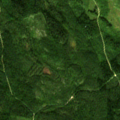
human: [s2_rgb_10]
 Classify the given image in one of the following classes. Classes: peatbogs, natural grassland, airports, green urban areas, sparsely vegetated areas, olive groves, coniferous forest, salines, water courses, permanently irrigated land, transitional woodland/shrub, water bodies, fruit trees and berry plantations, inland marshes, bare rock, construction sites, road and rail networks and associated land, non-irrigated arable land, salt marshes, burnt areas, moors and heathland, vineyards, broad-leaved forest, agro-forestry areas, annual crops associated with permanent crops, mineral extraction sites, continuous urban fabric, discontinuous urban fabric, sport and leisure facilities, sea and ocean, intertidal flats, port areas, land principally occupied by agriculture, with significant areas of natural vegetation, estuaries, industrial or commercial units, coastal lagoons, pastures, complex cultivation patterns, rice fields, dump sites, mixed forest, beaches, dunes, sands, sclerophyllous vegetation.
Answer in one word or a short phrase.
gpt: coniferous forest, mixed forest, transitional woodland/shrub